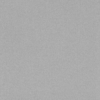
Label: dusty